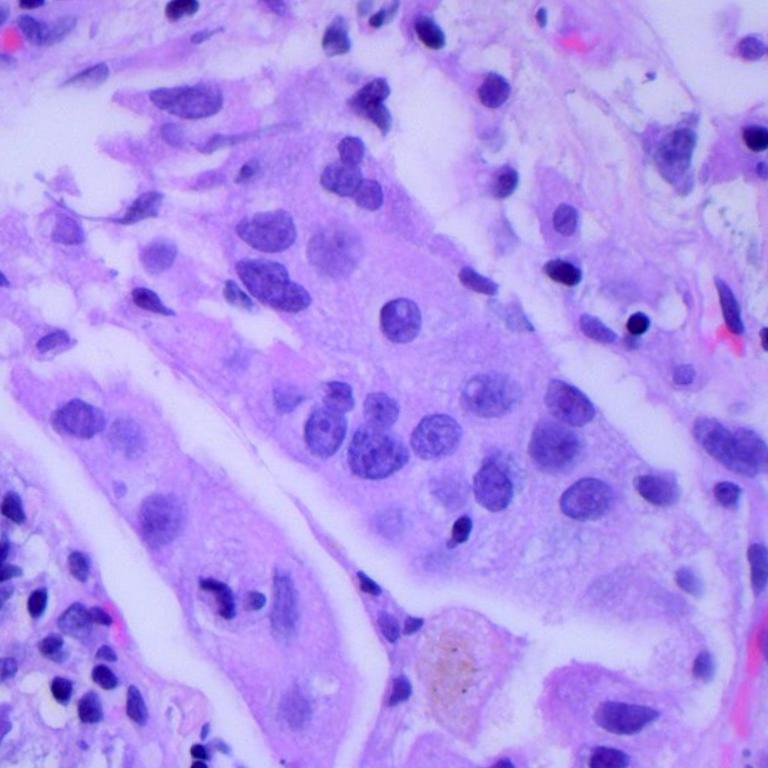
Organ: lung
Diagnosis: adenocarcinomas